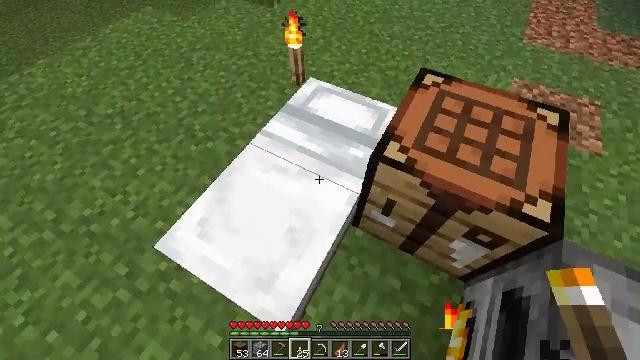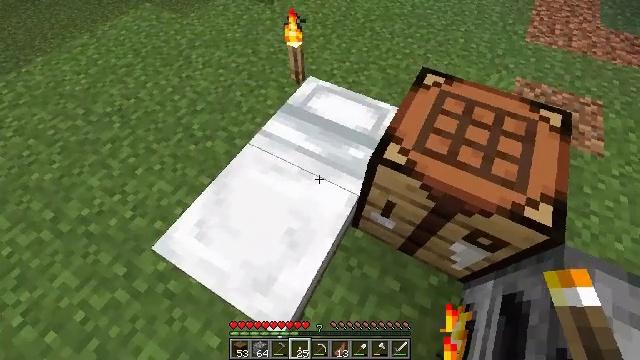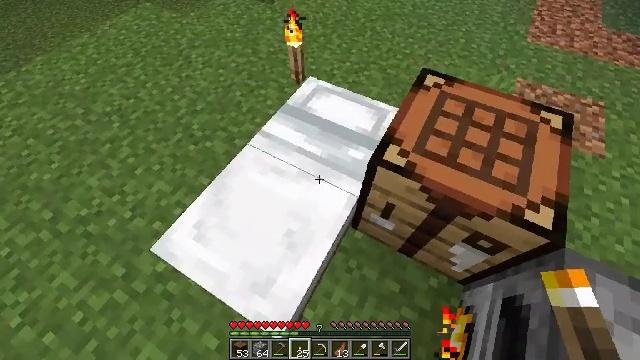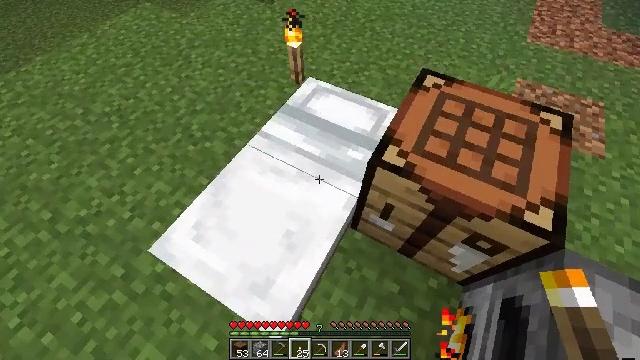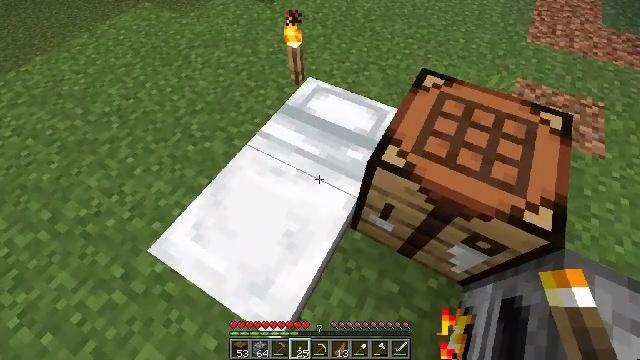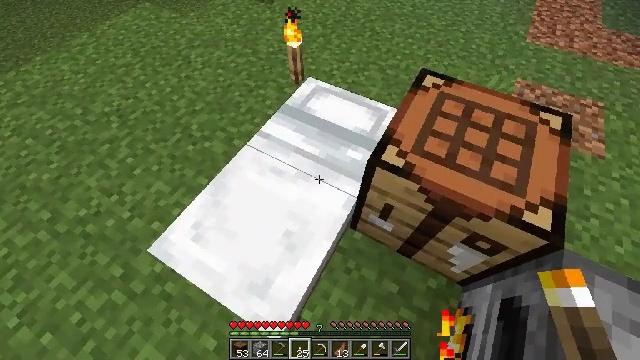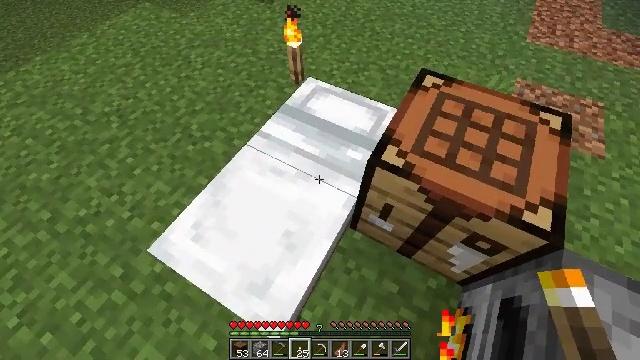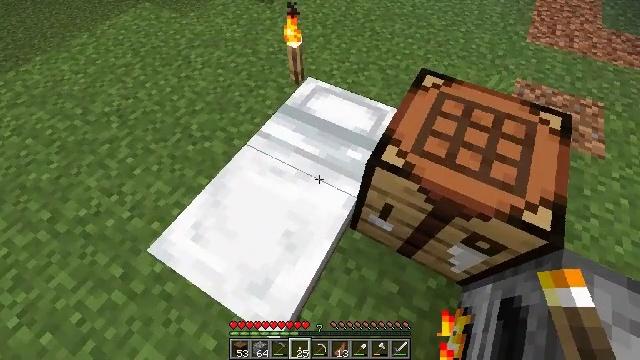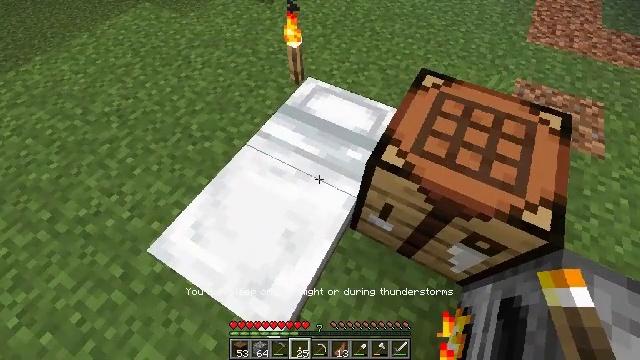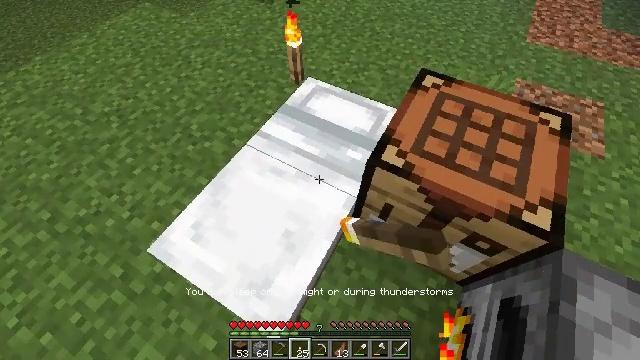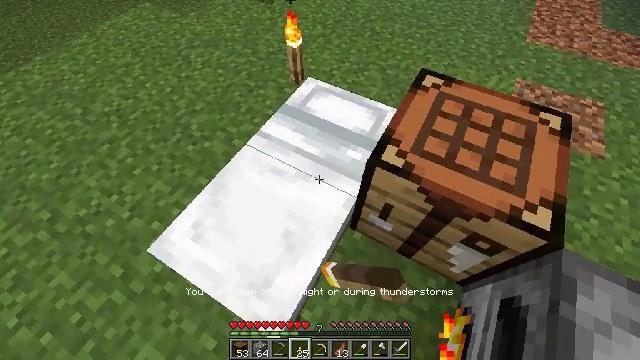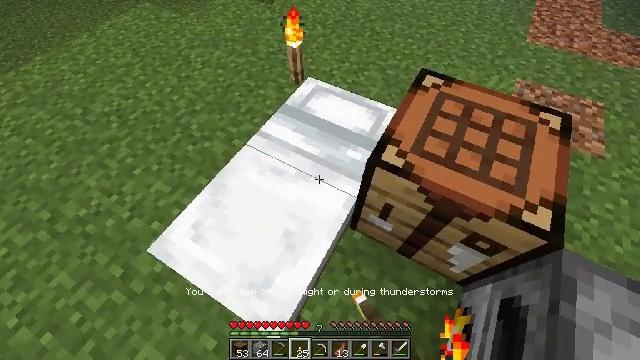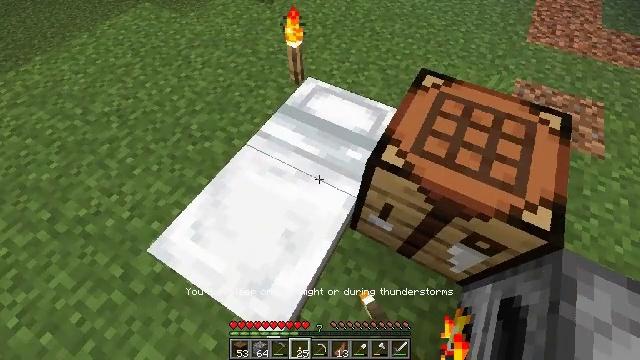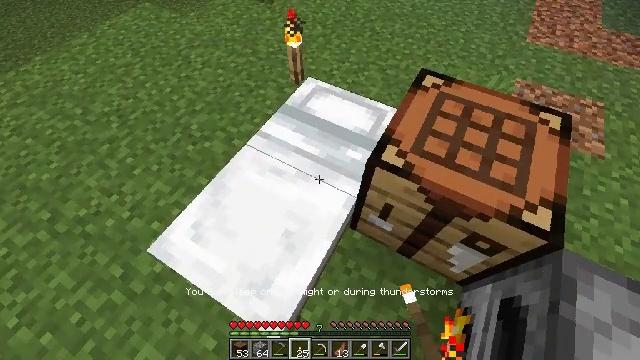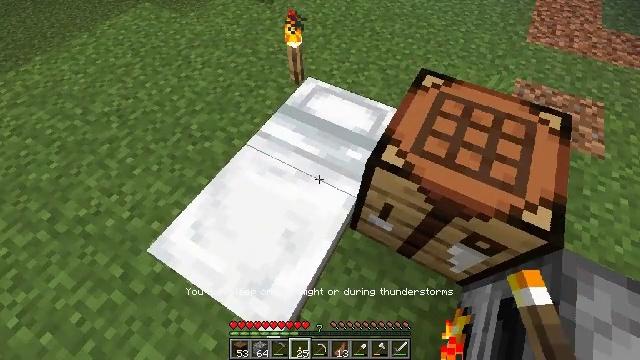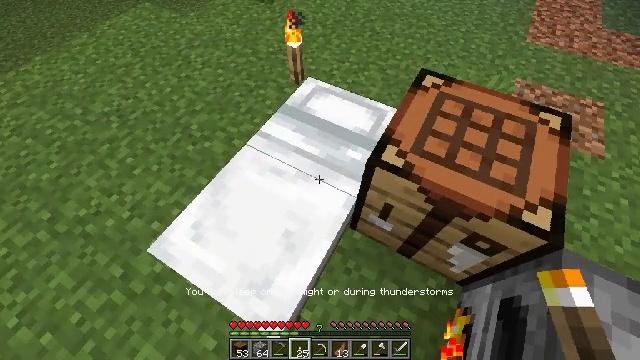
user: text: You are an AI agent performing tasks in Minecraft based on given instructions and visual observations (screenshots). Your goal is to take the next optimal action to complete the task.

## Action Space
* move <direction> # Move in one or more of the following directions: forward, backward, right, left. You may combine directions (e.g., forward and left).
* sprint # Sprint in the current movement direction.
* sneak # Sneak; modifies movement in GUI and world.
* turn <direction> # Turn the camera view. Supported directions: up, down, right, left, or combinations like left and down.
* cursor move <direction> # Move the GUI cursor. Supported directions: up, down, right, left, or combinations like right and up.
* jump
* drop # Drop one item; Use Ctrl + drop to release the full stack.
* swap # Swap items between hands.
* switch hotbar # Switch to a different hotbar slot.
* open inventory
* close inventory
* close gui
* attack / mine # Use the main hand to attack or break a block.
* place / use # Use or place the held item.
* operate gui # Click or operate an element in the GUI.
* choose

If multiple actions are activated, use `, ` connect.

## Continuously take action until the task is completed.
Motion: motion action
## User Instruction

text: Harvest some fern.
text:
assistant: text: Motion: no_op
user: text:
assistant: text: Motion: no_op
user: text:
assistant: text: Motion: use / place
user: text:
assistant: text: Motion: use / place
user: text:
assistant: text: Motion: use / place
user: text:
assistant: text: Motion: no_op
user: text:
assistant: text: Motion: no_op
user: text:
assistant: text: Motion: no_op
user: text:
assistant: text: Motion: no_op
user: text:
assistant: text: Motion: no_op
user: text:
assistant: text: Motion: no_op
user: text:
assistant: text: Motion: no_op
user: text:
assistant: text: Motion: no_op
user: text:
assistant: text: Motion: no_op
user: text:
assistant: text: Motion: no_op
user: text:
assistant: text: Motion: no_op
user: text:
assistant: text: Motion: no_op
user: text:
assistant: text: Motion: turn left and up
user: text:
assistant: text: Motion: turn left and up
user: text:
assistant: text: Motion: turn left and up
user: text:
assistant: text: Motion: turn left and up
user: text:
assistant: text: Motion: move forward, turn left and up
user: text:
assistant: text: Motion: move forward, turn up
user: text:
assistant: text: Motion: move forward, turn up
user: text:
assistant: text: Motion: move forward, turn up
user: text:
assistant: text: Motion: move forward
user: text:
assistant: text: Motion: move forward, turn right
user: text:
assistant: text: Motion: move forward
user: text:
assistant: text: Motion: move forward
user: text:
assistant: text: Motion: move forward, turn down